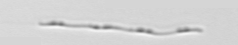
Label: Leptocylindrus